Question: I am trying to hook mouse click event to a windows application which is made of C# as well.
This is my code;
'''
private const int WH_MOUSE = 7;
[DllImport("user32.dll", SetLastError = true)]
static extern uint GetWindowThreadProcessId(IntPtr hWnd, out uint lpdwProcessId);
[DllImport("user32.dll", CharSet = CharSet.Auto, SetLastError = true)]
private static extern IntPtr SetWindowsHookEx(int idHook, LowLevelMouseProc lpfn, IntPtr hMod, uint dwThreadId);
private static IntPtr SetHook(LowLevelMouseProc proc)
{
IntPtr hWnd = IntPtr.Zero;
uint processId = 0;
uint threadID = 0;
string moduleName = string.Empty;
Process[] localAll = Process.GetProcesses();
string toFindModule ="windowsformsapplication1.exe";
foreach (Process p in localAll)
{
if (p.MainWindowHandle != IntPtr.Zero)
{
ProcessModule pm = GetModule(p);
if (pm != null && p.MainModule.FileName.ToLower().IndexOf(toFindModule) > -1)
{
hWnd = p.MainWindowHandle;
threadID = GetWindowThreadProcessId(hWnd, out processId);
break;
}
}
}
IntPtr ret = SetWindowsHookEx(WH_MOUSE, proc, IntPtr.Zero, threadID);
return ret;
}
'''
I have assured the thread ID of WindowsFormsApplication1.exe.
But, 'IntPtr ret = SetWindowsHookEx(WH_MOUSE, proc, IntPtr.Zero, threadID);' always returns 0;
So, I am enable hook the mouse click event.
Is there something wrong with my code?
I even tried 'calc.exe', but no luck either.
And I am pretty sure that I captured correct thread id of my target winform.

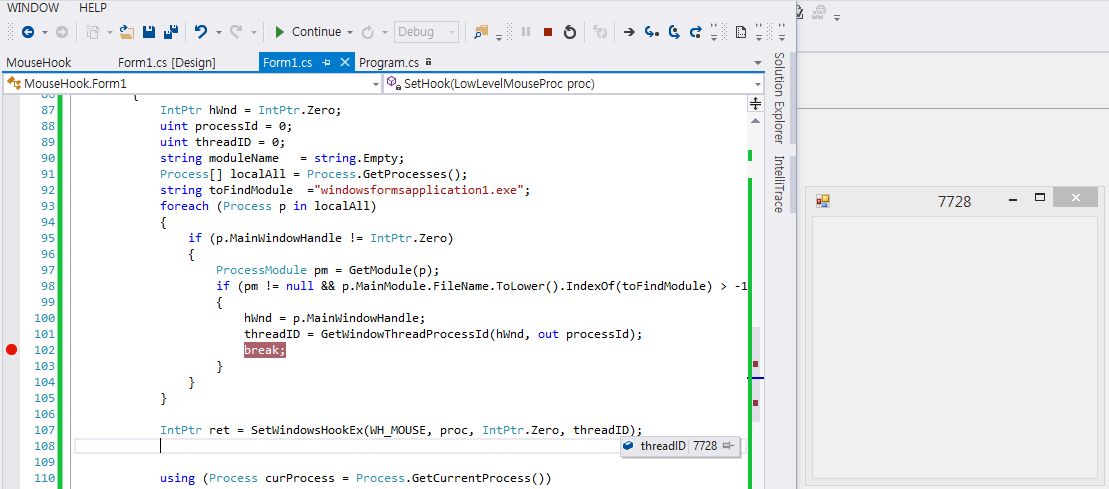
Answer: You cannot use a global 'WH_MOUSE' hook from C#, or indeed a thread specific 'WH_MOUSE' hook for a thread in a different process. That requires an unmanaged DLL.
From managed code you need to use 'WH_MOUSE_LL', the low-level mouse hook. If you really need 'WH_MOUSE' then you will need to write the hook in native code so that the DLL can be injected into the target process.